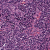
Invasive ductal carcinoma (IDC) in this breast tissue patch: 1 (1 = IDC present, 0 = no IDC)